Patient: sex F, age 57
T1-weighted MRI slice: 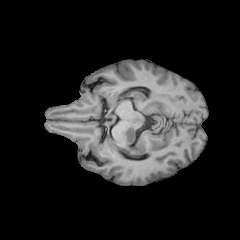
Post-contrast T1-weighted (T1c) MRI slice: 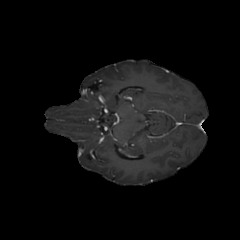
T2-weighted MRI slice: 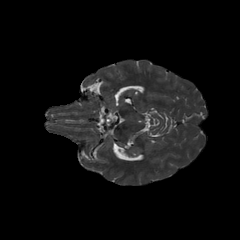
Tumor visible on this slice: yes
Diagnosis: Astrocytoma, IDH-wildtype
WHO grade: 3